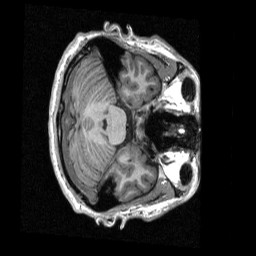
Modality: T1w
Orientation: axial
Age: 27
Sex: male
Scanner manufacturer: siemens
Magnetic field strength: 3 T
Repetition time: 2.3 s
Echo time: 0.00298 s